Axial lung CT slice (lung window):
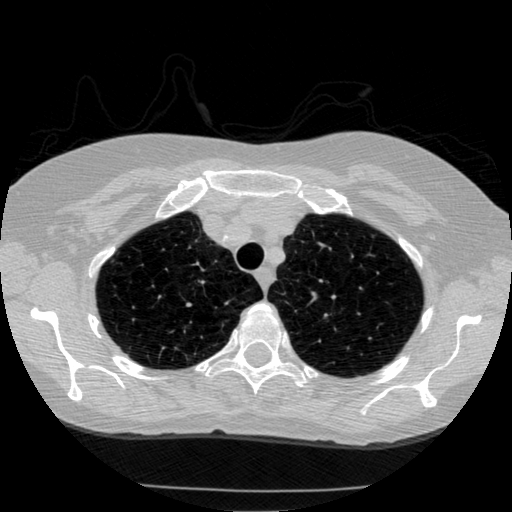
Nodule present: yes
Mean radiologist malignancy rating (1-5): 3